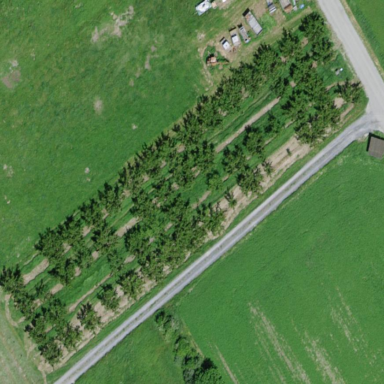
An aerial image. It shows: Orchard.